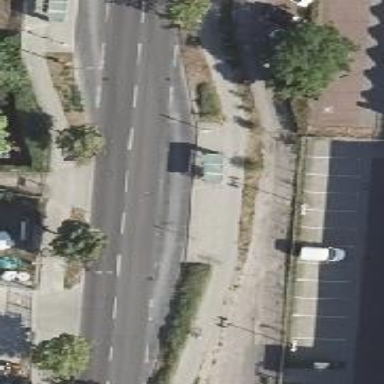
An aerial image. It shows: Secondary road with asphalt surface. It has sidewalks on both sides and cycle track.